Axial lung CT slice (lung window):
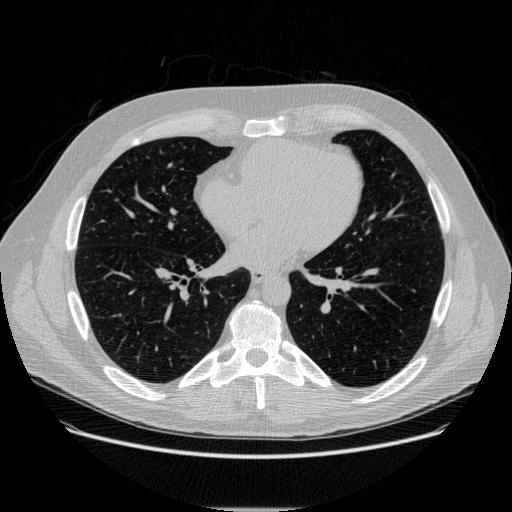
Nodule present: no